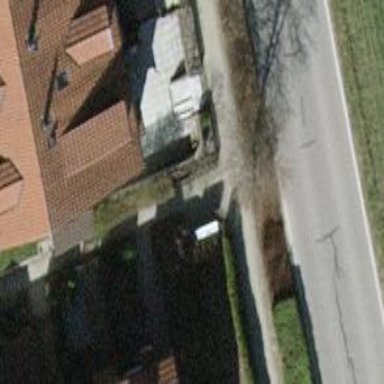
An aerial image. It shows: Footway surfaced with paving stones.